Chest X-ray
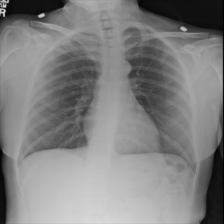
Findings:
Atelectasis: negative
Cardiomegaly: negative
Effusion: negative
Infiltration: negative
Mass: negative
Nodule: negative
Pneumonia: negative
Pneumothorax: negative
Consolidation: negative
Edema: negative
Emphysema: negative
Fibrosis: negative
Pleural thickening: negative
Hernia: negative